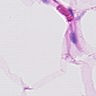
Metastatic tissue present: no